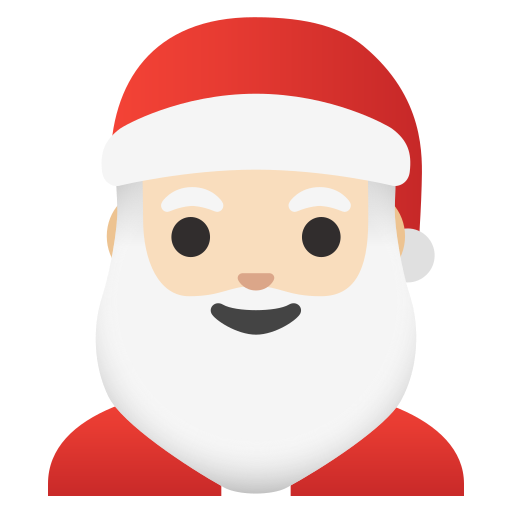
Emoji: 🎅🏻